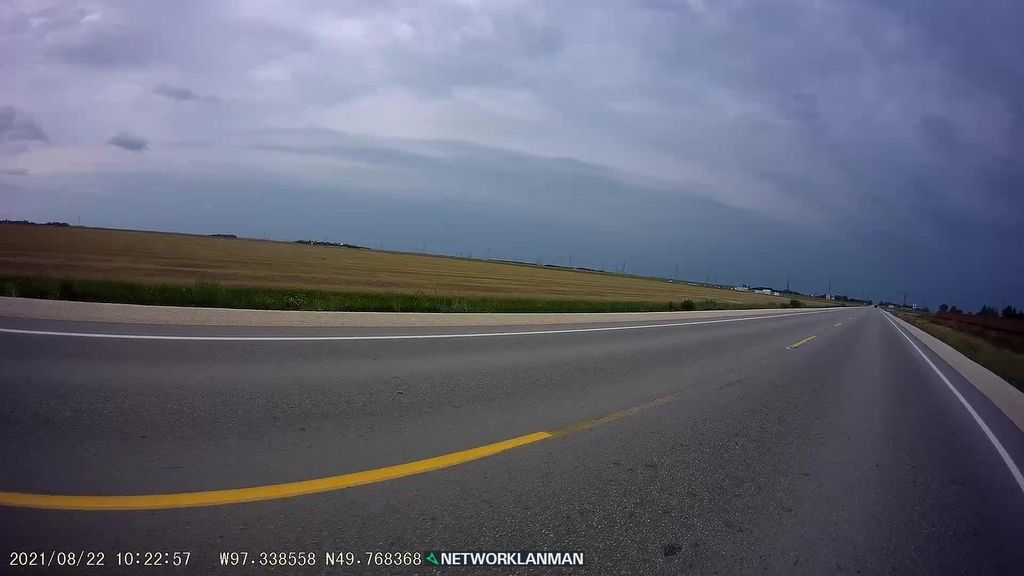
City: winnipeg